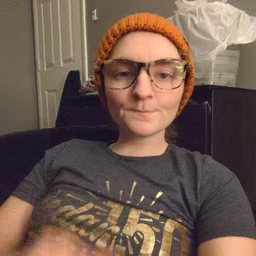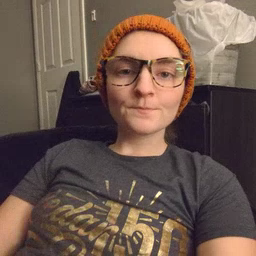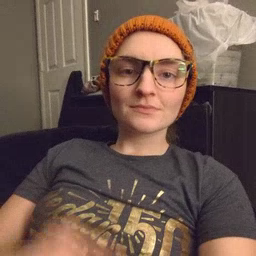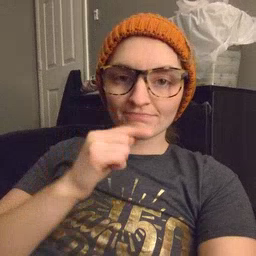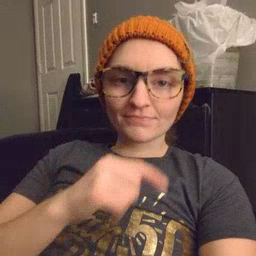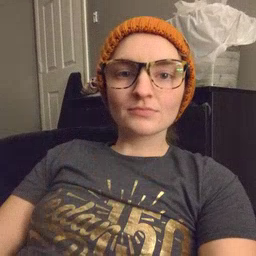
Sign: toothbrush